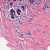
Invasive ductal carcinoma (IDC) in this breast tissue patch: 0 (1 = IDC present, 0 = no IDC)